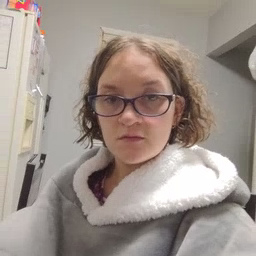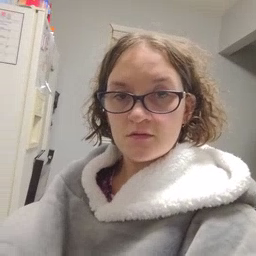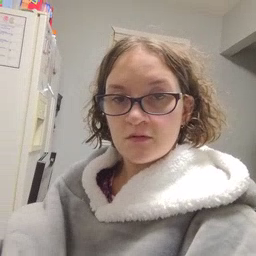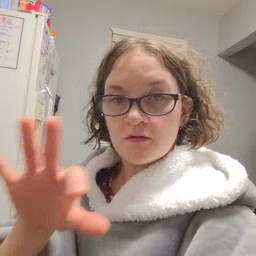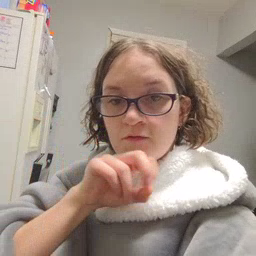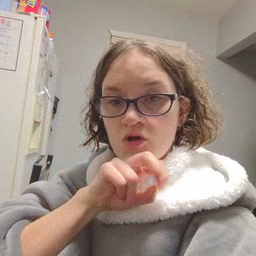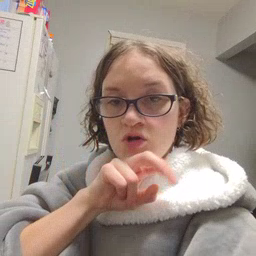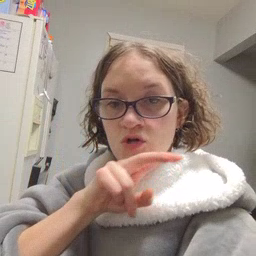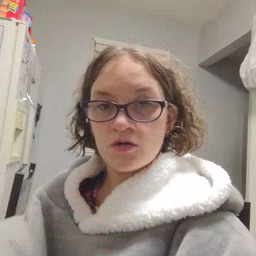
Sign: frog